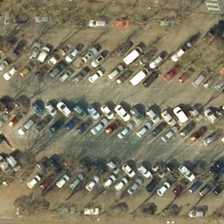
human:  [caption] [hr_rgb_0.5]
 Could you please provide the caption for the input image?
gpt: many cars are parked in a parking lot with some trees .

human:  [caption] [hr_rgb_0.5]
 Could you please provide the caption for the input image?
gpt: many cars are parked in a parking lot with some trees .

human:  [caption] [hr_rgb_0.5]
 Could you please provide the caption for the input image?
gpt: many cars are parked in a parking lot with some trees .

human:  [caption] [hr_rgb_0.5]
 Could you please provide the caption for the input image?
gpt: many cars are parked in a parking lot with some trees .

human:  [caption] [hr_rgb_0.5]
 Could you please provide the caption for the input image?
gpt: many cars are parked in a parking lot with some trees .